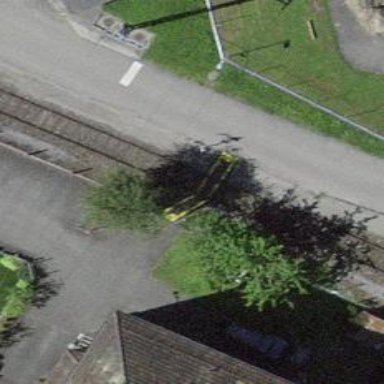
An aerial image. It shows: Crossing for the railway.